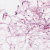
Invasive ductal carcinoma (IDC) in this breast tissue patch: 0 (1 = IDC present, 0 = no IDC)